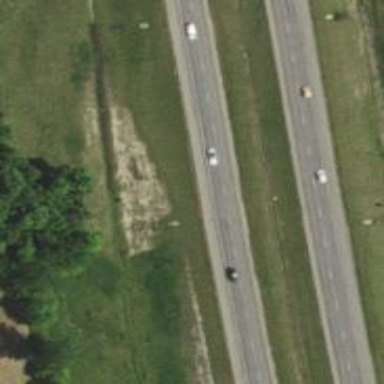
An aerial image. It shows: Primary highway that is also expressway.